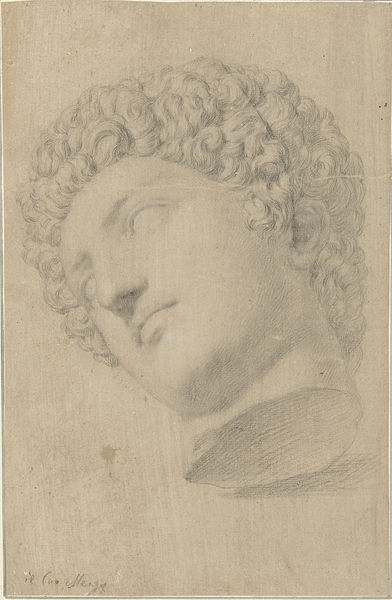
Titel: Jongelingshoofd, van onderen gezien
Künstler: Anton Raphaël Mengs
Standort: Amsterdam
Institution: Rijksmuseum
Schlagwörter: kopf, mann, frau, mund, nase, ohr, skizze, zeichnung, ornament, augen, hals, auge, haare, locken, statue, papier, signiert, büste, druck, radierung, schwarzweiß, antique, römisch, dors, signature, dessin, frauenkopf, marbre, tête, jeune homme, grecque, naswe, mine de plomb, cheveux bouclés, leer#